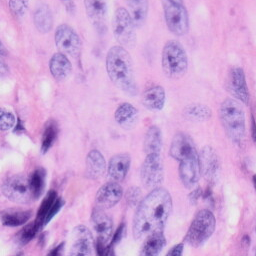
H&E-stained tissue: Skin